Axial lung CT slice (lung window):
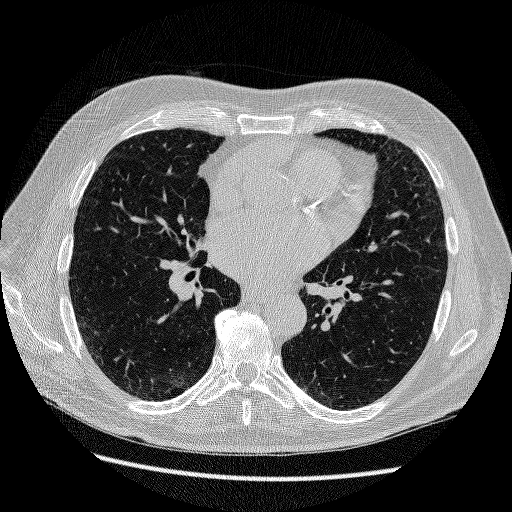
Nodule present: no